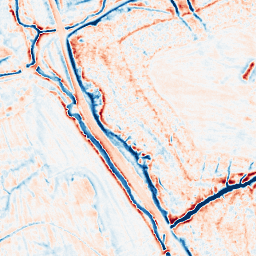
Category: edge_preserving
Decomposition family: anisotropic_diffusion
Decomposition parameters: iterations: 20
kappa: 100
gamma: 0.2
Upsampling method: cubic_mitchell
Upsampling parameters: scale: 4
Upsampling scale: 4